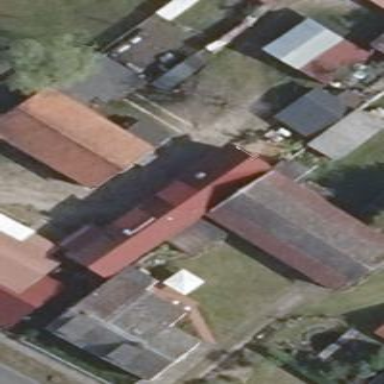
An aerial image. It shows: Building with gabled roof oriented along and colored grey.